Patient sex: F
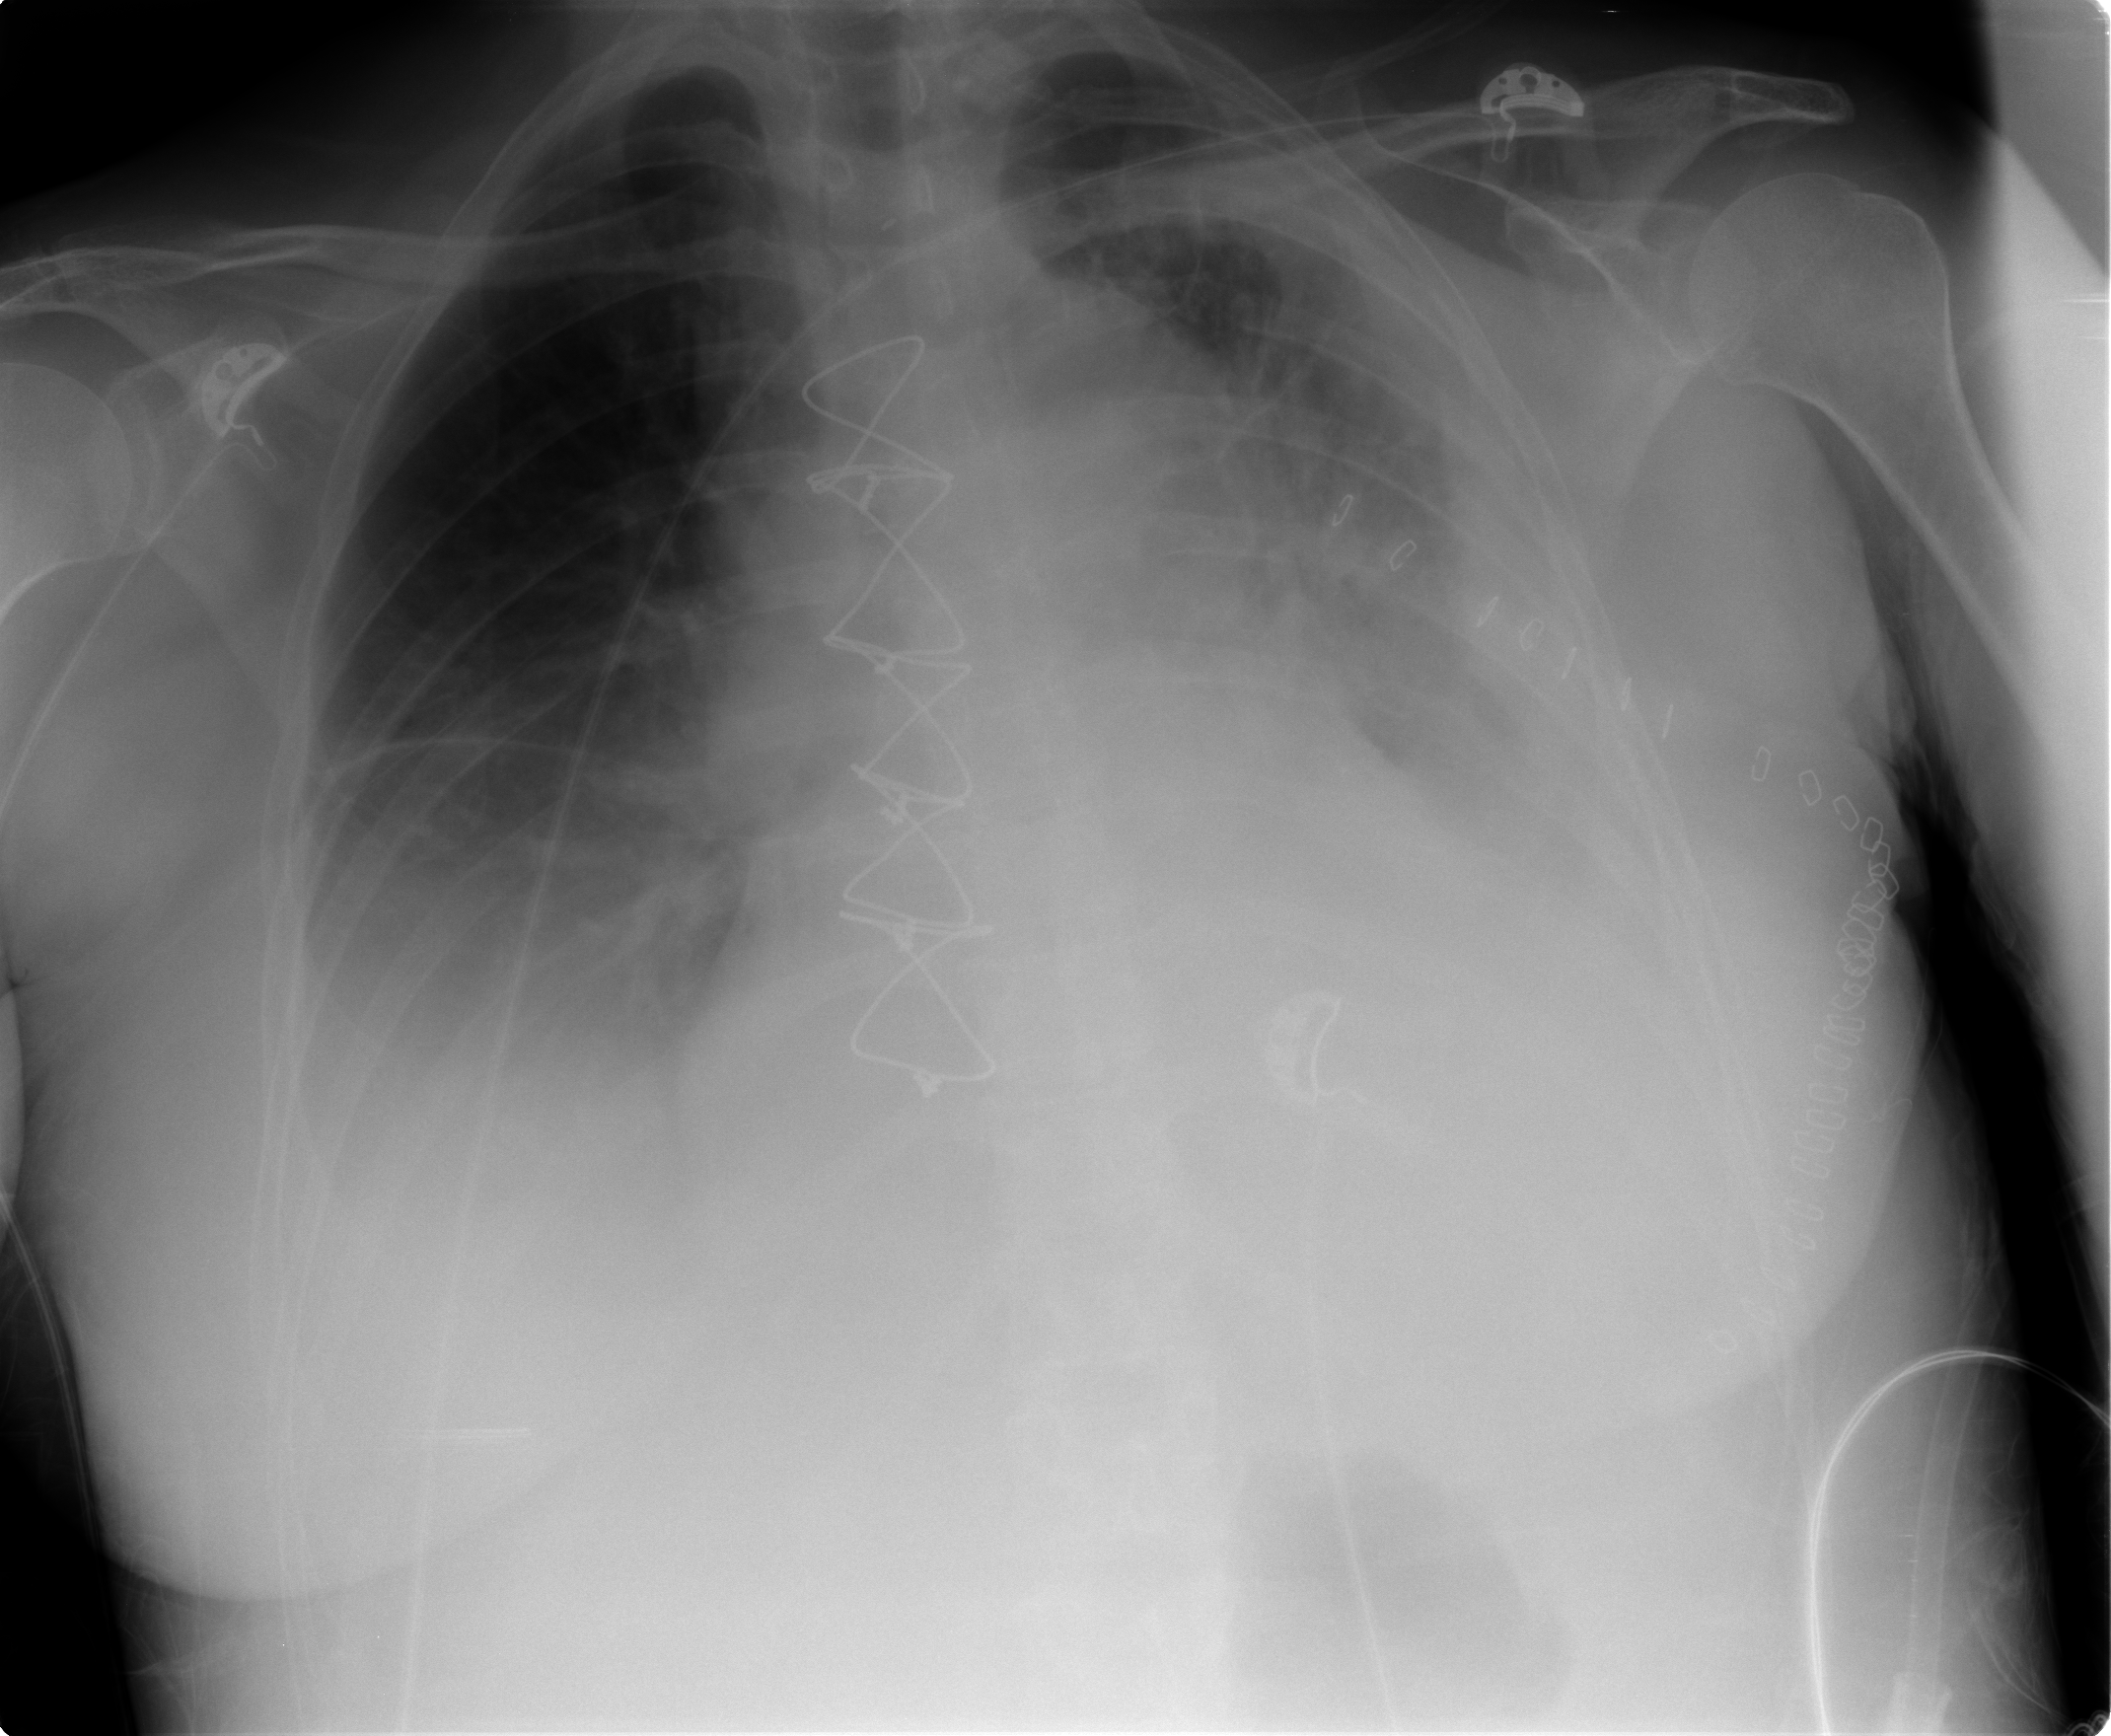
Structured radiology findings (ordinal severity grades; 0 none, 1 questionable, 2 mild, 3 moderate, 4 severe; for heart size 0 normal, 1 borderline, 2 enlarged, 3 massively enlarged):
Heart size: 1
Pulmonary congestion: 2
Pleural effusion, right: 2
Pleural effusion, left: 3
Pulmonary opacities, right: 0
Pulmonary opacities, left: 2
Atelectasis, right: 2
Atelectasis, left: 3